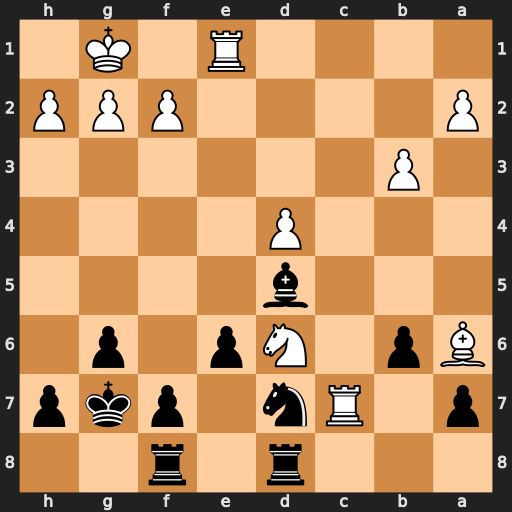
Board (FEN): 3r1r2/p1Rn1pkp/Bp1Np1p1/3b4/3P4/1P6/P4PPP/4R1K1
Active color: b
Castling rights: -
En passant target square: -
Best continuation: Nb8 Nc4 Nxa6